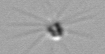
Label: Calciopappus